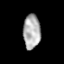
Tissue: lung
Cell type: Epithelial cells
Senescence score: 0.2197
Nuclear area (px): 580
Mean DAPI intensity: 174.328